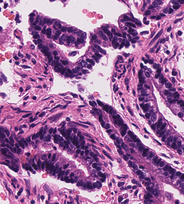
Tumor epithelial tissue: yes
Tumor-associated stroma tissue: yes
Normal tissue: no